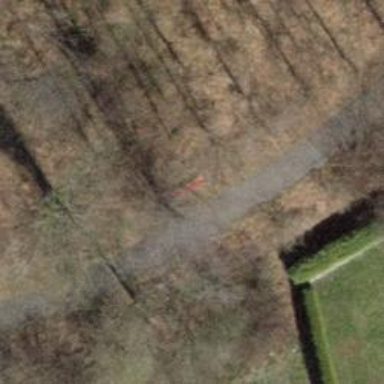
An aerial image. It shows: Red bench.